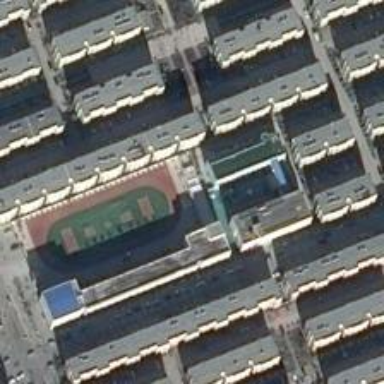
The football field is surrounded by similar buildings .